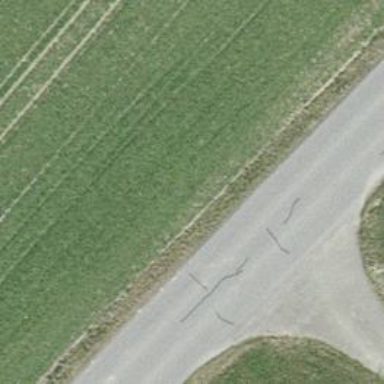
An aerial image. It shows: Tertiary road with asphalt surface.